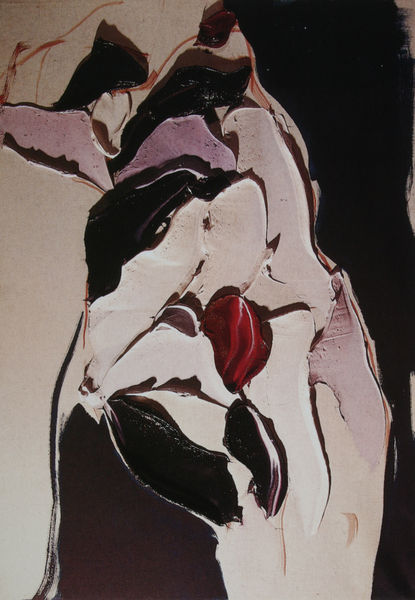
Titel: Selbstporträt von unten
Künstler: Renata Rampazzi
Institution: (Privatsammlung)
Schlagwörter: dunkel, hand, schatten, weiß, frauen, blume, damen, frau, grau, hell, licht, mund, profil, schwarz, rot, fest, gesellschaft, gesicht, stehen, hände, gehen, pastos, auge, paar, pflanzen, lippen, rosa, relief, kuss, abstrakt, modern, farbe, formen, lila, violett, abendkleid, selbstbildnis, zentrum, amorph, knete, spachteltechnik